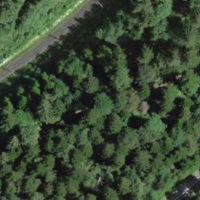
EUNIS habitat code: 43
Species observed at this site:
Mercurialis perennis